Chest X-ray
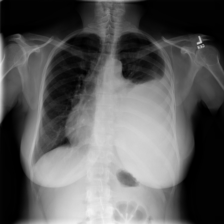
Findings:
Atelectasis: negative
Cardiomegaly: negative
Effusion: positive
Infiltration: negative
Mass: negative
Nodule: negative
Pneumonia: negative
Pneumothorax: negative
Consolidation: negative
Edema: negative
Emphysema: negative
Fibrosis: negative
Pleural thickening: negative
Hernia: negative